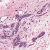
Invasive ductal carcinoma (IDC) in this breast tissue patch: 0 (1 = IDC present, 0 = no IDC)